Aerial crown-view tile of a tropical tree (Barro Colorado Island, Panama), acquired 20241014:
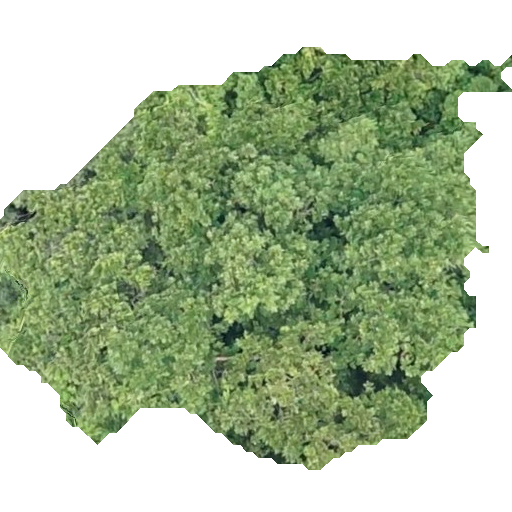
Species: Anacardium excelsum
GBIF accepted scientific name: Anacardium excelsum
Crown area: 235.92 m²